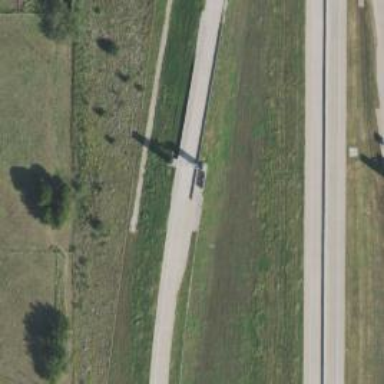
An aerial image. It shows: Toll gantry on the road.